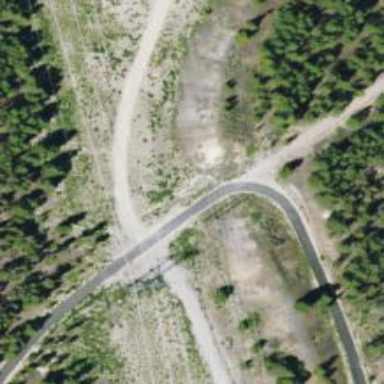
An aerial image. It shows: Asphalt cycleway designed for Nordic skiing.